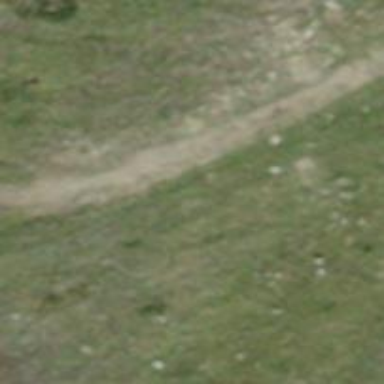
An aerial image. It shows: Track with very rough surface.